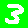
Digit: 3